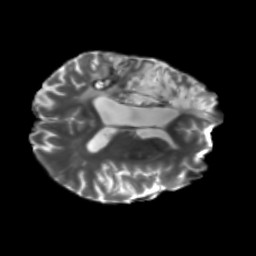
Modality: T2w
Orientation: axial
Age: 60
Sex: male
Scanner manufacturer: siemens
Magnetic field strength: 3 T
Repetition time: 5.25 s
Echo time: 0.08 s